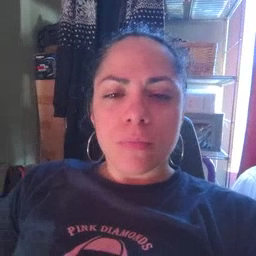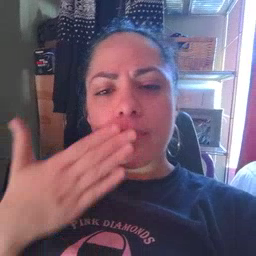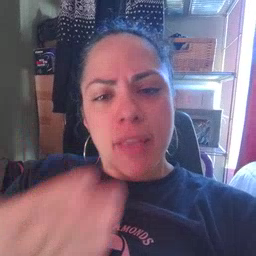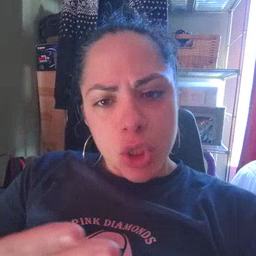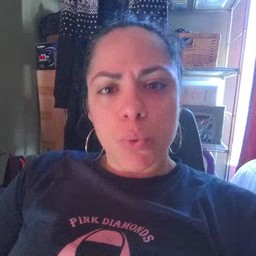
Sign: thankyou